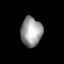
Tissue: prostate
Cell type: Epithelial cells
Senescence score: 0.3059
Nuclear area (px): 605
Mean DAPI intensity: 156.54